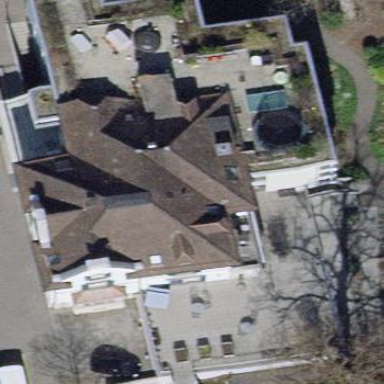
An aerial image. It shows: Building with tile roof.